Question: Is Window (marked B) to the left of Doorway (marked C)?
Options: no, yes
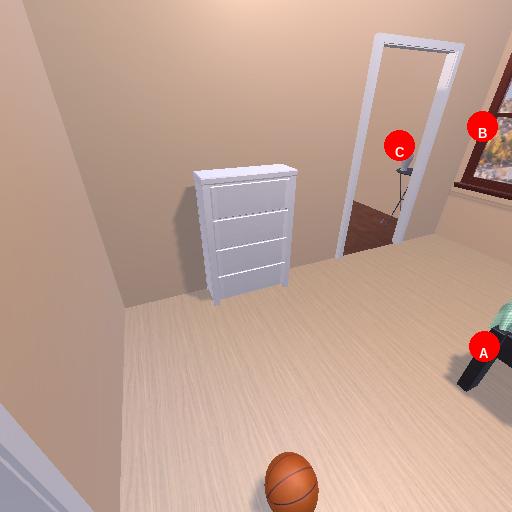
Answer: no